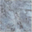
Piece: xx